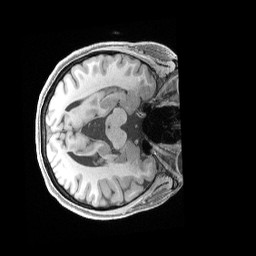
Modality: T1w
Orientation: axial
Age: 33
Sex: female
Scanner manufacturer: siemens
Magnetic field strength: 3 T
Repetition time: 2.4 s
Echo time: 0.00241 s